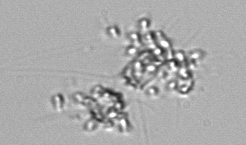
Label: Chaetoceros_didymus_TAG_external_flagellate